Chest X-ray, AP view. Patient: 20 years old, sex F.
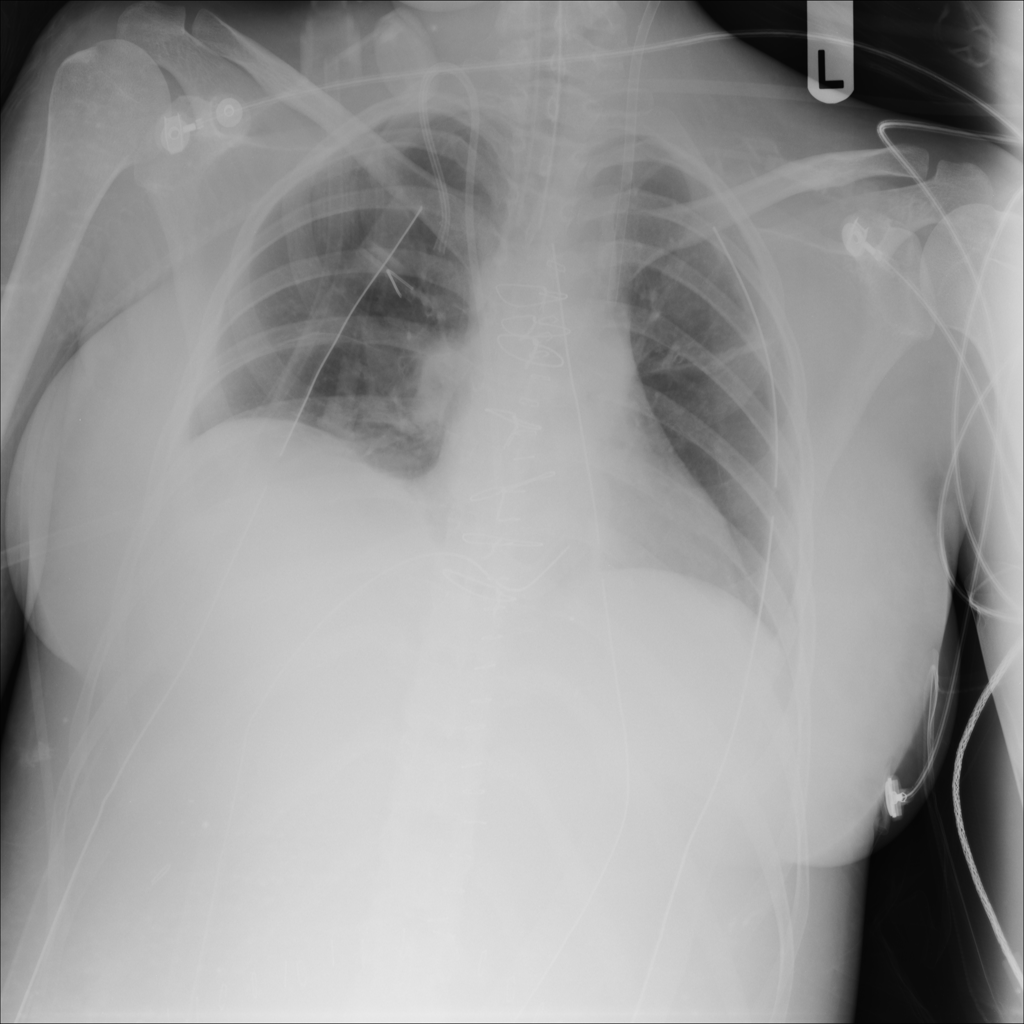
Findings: Atelectasis